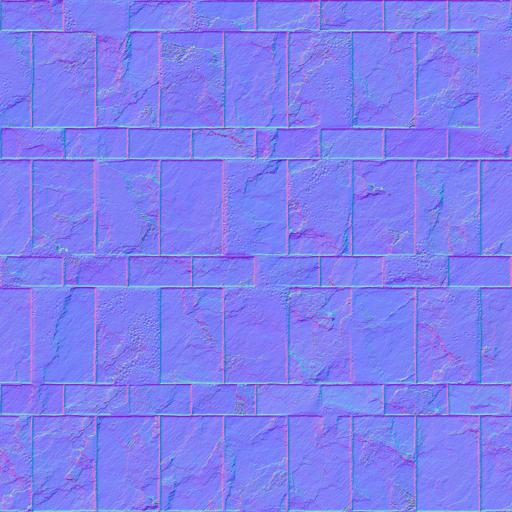
broken grey medival stone tiled tiles